Question: Going "back" from a form doesn't take me to the previous form but back to the main form. What am I doing wrong? Here's more detail:
I have a 'Command' that takes you from the main form of my app to a "human setup" form. From that form if you click on a certain multibutton I go to another form (MaintenanceLevel) like this:
'''
protected void onHumanSetup_MultiButtonMaintenanceAction(Component c, ActionEvent event) {
// Invoke the next level of form
showForm("MaintenanceLevel", null);
}
'''
In the "MaintenanceLevel" form I have an 'Action' set to 'Back', but when I click the menu bar to go back I end up back on the main-form and not the "human setup" where I want to be.
Things have got a little worse!! Now when I go back in to view the Commands for my MaintenanceLevel form it's empty: it's forgetting the command I've entered :(
Here is my 'command' setting for MaintenanceLevel form:

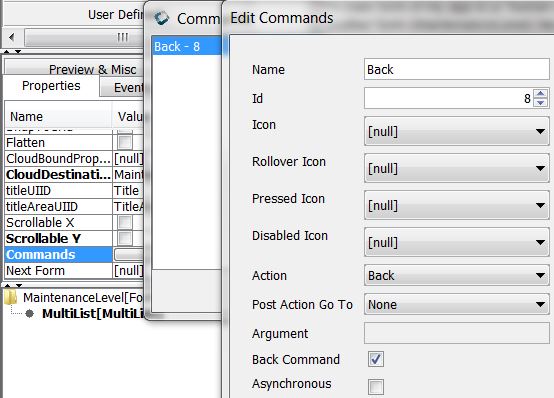
Answer: You don't need to define a back command. Remove it. Codename One automatically creates back commands for you.
The usage for this option is when you create a Button and place it within the form, then you want it to behave as a back button effectively (e.g. cancel button).